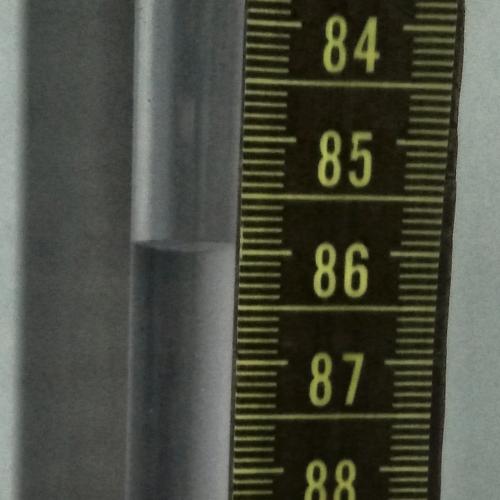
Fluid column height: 86.0 cm